高二 · 代数
10. 已知 $f(x)$ 是定义在 $\mathbf{R}$ 上的奇函数. 当 $x>0$ 时, $f(x)=x^{2}-4 x$, 则不等式 $f(x)>x$ 的解集用区间表

示为 \$ \qquad \$ .
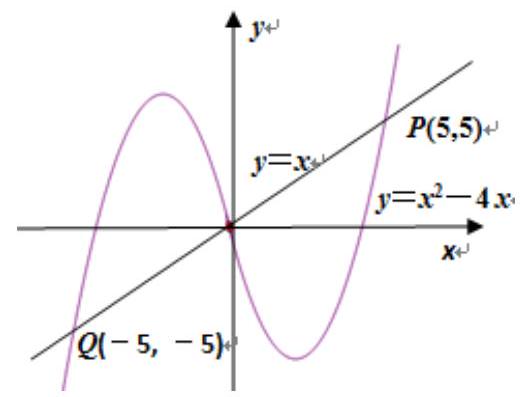
答案: $(-5,0) \cup(5,+\infty)$
解析: 做出 $f(x)=x^{2}-4 x(x>0)$ 的图像, 如下图所示. 由于 $f(x)$ 是定义在 $R$ 上的奇函数, 利用奇函

数图像关于原点对称做出 $x<0$ 的图像. 不等式 $f(x)>x$, 表示函数 $y=f(x)$ 的图像在 $y=x$ 的上方,

观察
图像易得：解集为 $(-5,0) \cup(5,+\infty)$.